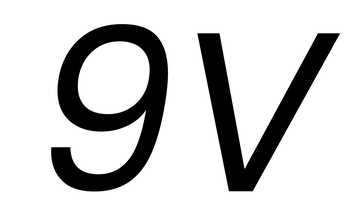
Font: Poppins-Italic